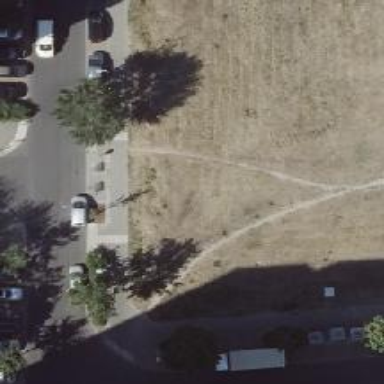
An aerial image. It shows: Path on the ground.